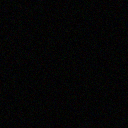
Screen state: off